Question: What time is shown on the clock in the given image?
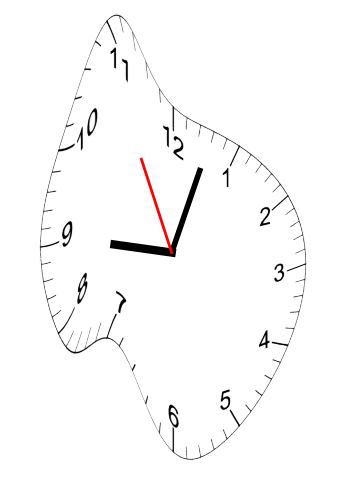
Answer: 09:02:55